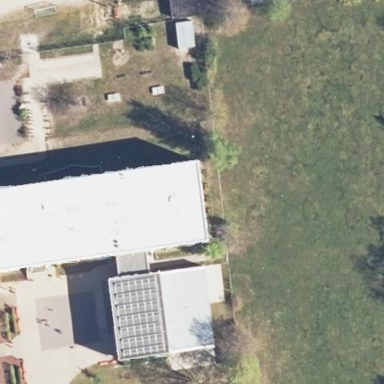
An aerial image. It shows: School building.